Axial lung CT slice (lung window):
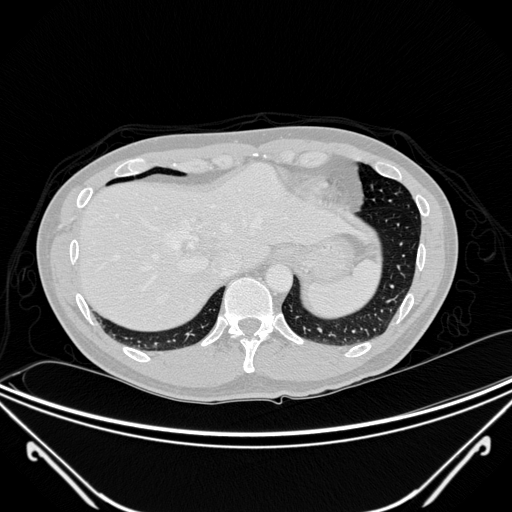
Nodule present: no